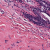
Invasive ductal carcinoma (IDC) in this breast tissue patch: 0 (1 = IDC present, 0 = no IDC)